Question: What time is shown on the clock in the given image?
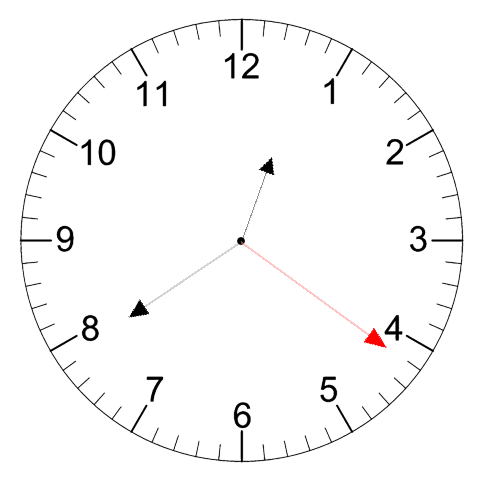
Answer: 12:39:21